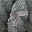
Label: 5